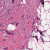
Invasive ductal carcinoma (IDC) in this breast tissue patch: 1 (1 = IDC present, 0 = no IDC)